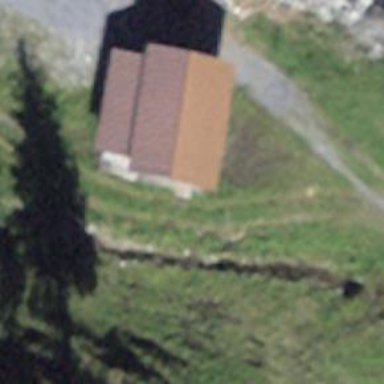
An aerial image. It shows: Rural barn.